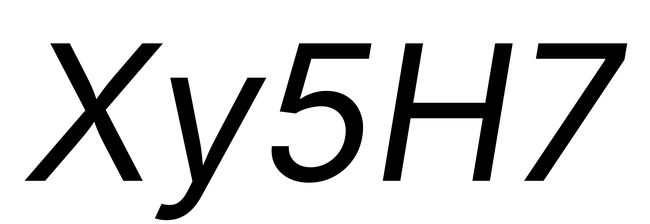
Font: Inter-Italic_Italic